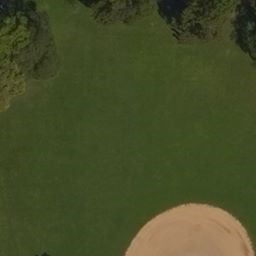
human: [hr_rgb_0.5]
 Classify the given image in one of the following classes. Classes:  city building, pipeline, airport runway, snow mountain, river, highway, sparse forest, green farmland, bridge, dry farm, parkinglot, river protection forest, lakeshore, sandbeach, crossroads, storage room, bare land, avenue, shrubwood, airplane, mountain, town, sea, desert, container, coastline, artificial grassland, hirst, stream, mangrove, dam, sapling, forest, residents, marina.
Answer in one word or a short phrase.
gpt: artificial grassland